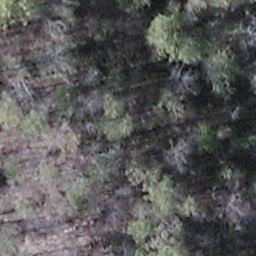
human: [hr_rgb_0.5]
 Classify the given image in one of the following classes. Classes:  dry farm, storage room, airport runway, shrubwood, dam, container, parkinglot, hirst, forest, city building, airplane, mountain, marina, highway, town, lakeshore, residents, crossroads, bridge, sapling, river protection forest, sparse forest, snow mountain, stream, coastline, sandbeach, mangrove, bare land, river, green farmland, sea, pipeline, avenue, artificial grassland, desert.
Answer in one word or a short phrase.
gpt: shrubwood